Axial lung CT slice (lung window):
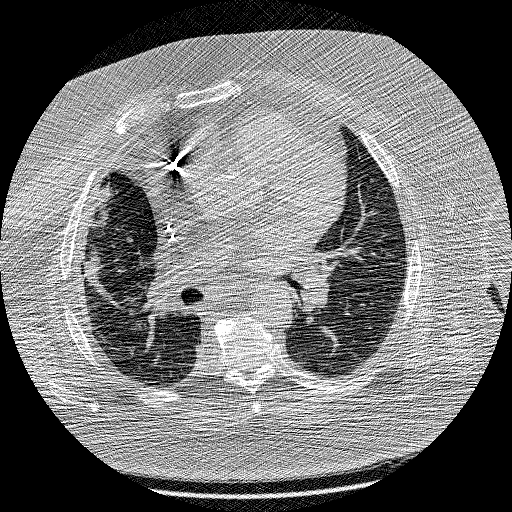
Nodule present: no